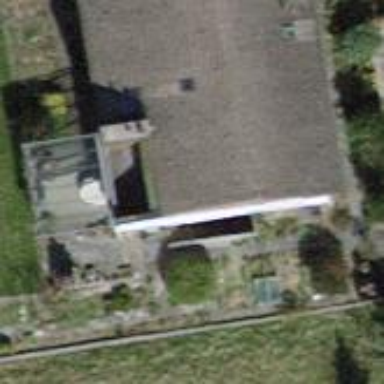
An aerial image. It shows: Building with tile roof.